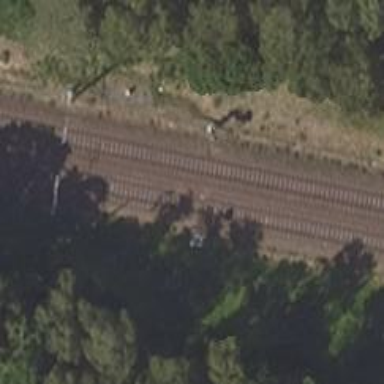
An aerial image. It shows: Railway signal.